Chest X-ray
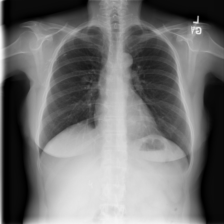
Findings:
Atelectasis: negative
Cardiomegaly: negative
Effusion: negative
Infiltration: negative
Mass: negative
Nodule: negative
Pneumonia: negative
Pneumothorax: negative
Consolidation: negative
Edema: negative
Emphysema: negative
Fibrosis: negative
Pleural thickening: negative
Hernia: negative